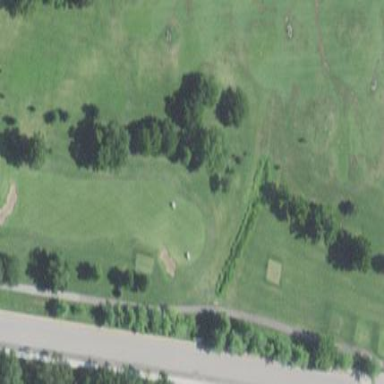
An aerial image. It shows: Grassy fairway on golf course.